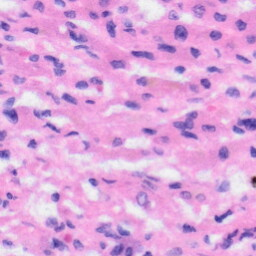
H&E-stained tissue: Liver